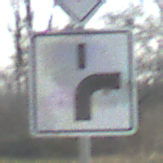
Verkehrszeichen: VerlaufVorfahrtsstrasse8
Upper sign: Vorfahrtsstrasse
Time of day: MorningAfternoon
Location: Outdoor (Suburban)
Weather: PartlyCloudy
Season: NotSpecified
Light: Natural